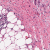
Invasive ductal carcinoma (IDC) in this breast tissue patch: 1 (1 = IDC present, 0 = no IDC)